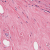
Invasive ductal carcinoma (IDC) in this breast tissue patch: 0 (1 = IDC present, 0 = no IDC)